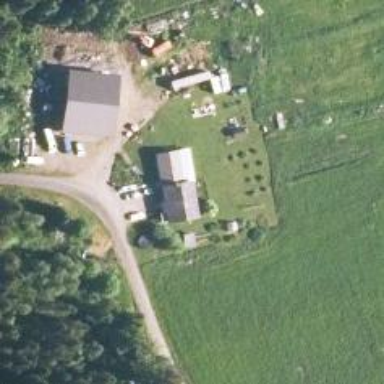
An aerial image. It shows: Farm.